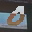
Label: 0